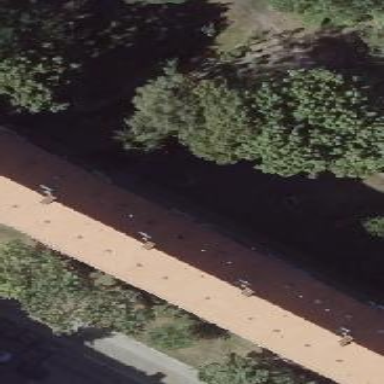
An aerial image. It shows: Hipped roof apartment building.